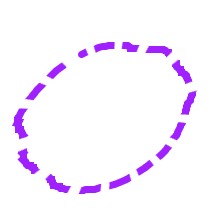
Shape: circle